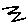
Label: zigzag